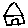
Label: house